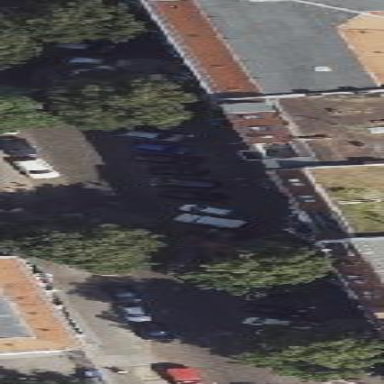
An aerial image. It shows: Street-side parking area with sett surface.